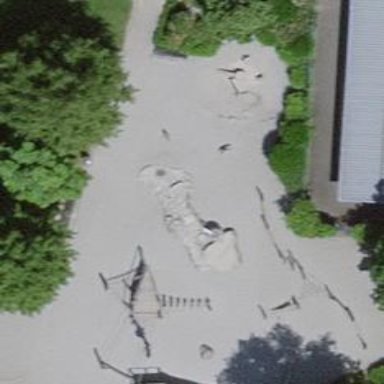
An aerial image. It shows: Springy playground.